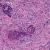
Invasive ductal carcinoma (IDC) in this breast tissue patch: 1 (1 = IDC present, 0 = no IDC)